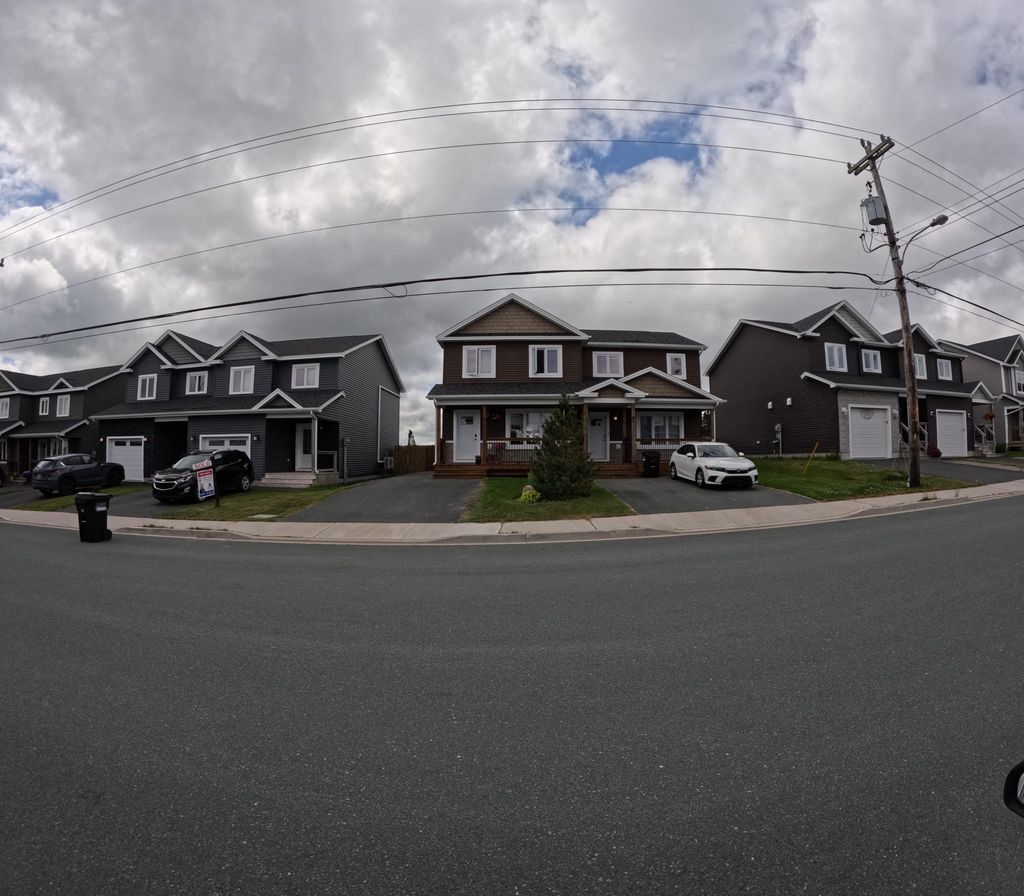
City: st_johns